Question: This may sound stupid, But I am on edge here. Does anyone knows how to do this in css or javascript? (preferably css)

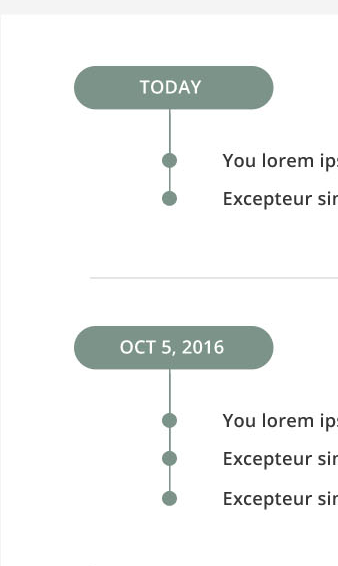
Answer: You could try this:
'''
body {
font-family: Helvetica, Arial, sans-serif;
font-size: 12px;
}
.section_header {
background-color: #7e9489;
border-radius: 20px;
width: 200px;
height: 20px;
color: #fff;
text-align: center;
padding: 10px;
line-height: 20px;
}
.section_content {
margin: 0px;
padding: 0px;
display: block;
border-left: solid 2px #7e9489;
margin-left: 99px;
padding-top: 10px;
}
.section_content > li {
display: block;
position: relative;
line-height: 40px;
}
.section_content > li::before {
position: relative;
display: inline-block;
vertical-align: middle;
content: '';
width: 12px;
height: 12px;
border-radius: 10px;
background-color: #7e9489;
margin-left: -7px;
margin-right: 20px;
z-index: 10;
}
.section_content > li > span {
display: inline-block;
vertical-align: middle;
}
.section_content > li:last-child::after {
content: '';
display: block;
position: absolute;
bottom: 0px;
left: -2px;
width: 2px;
height: 50%;
background-color: white;
z-index: 1;
}
'''
'''
<div class="section_header">OCT 5, 2016</div>
<ul class="section_content">
<li><span>Segment 1</span></li>
<li><span>Segment 2</span></li>
<li><span>Segment 3</span></li>
<li><span>Segment 4</span></li>
</ul>
'''